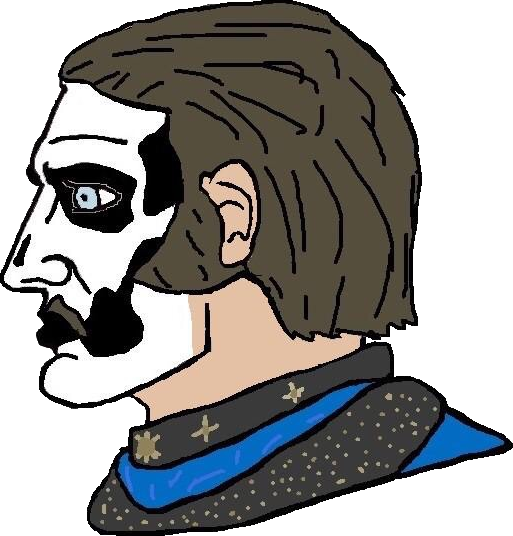
Label: 4_Yes_Chad